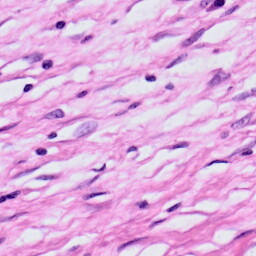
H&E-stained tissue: Skin